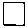
Label: square